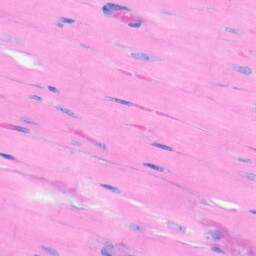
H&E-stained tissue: Heart